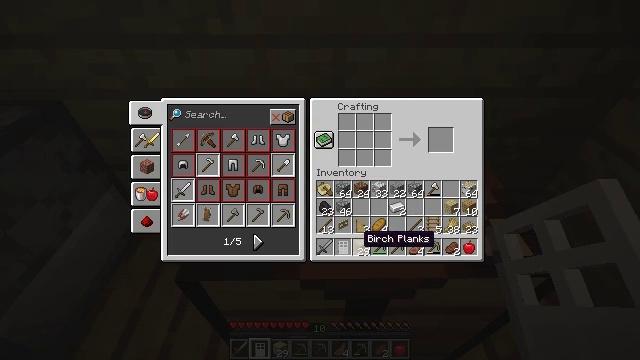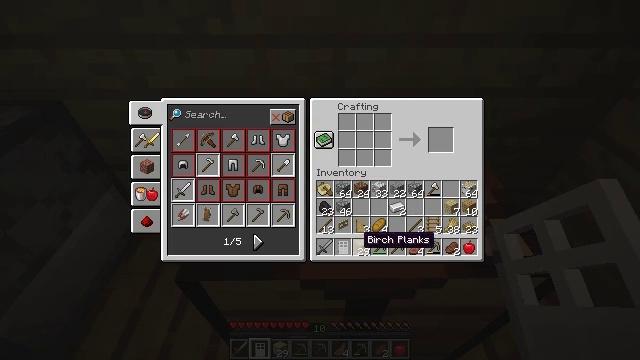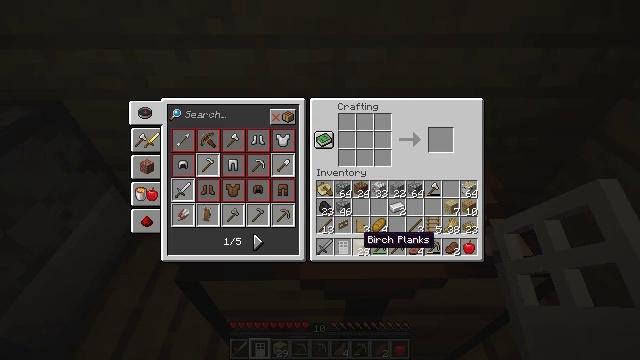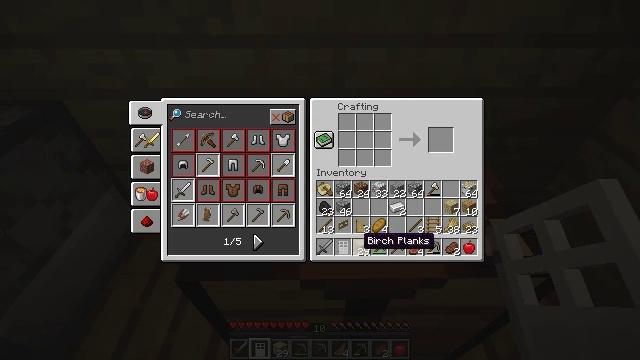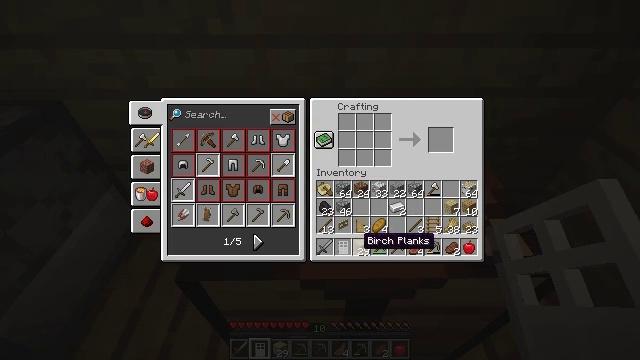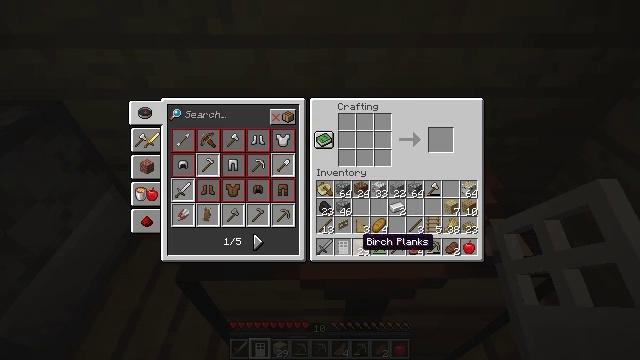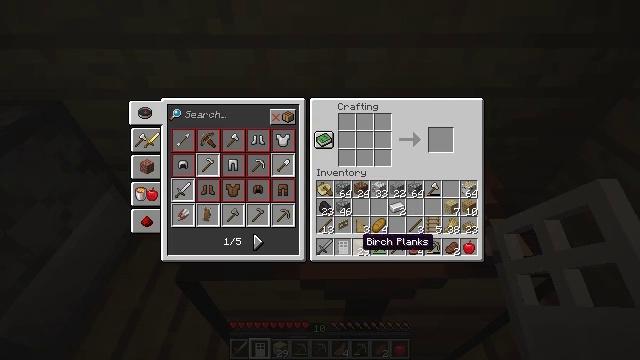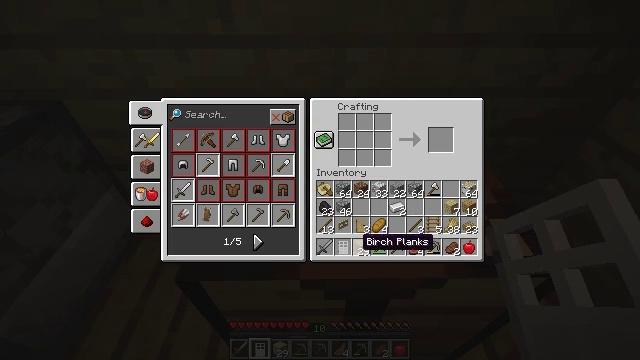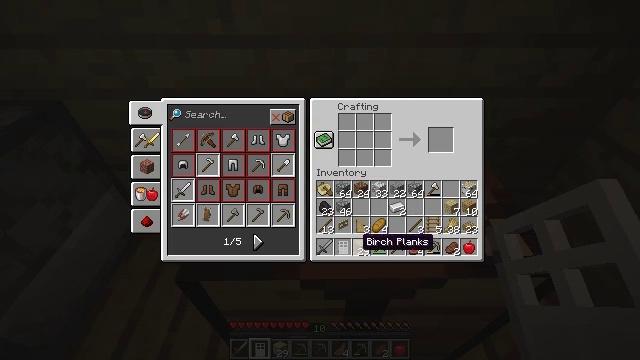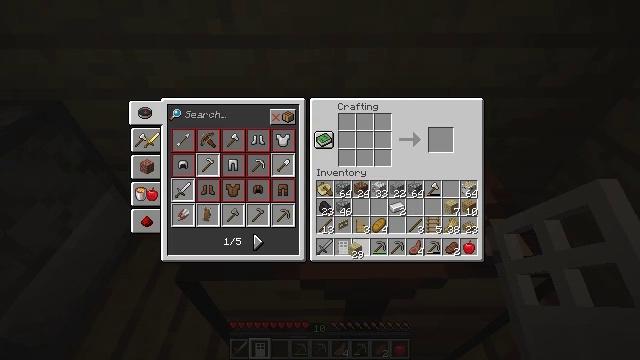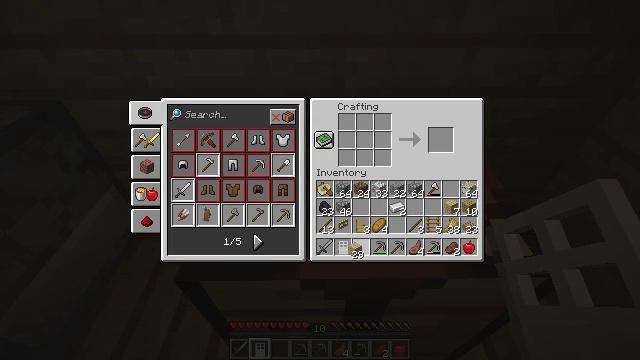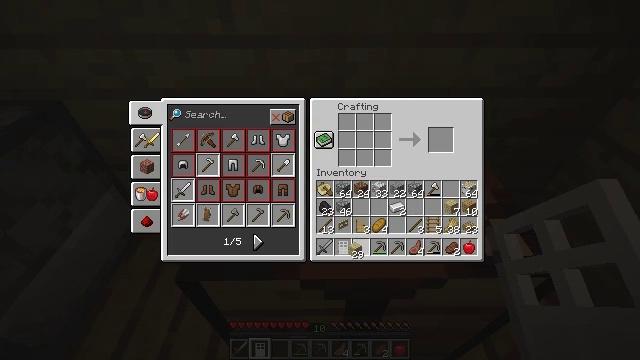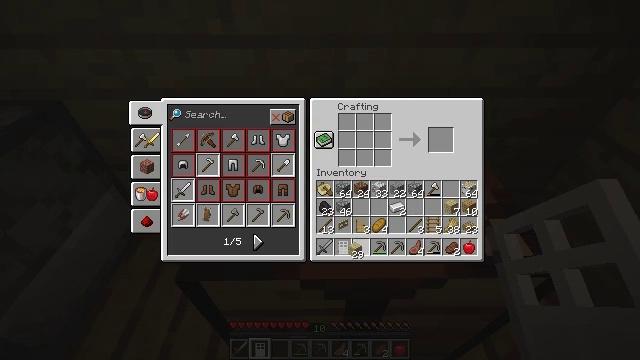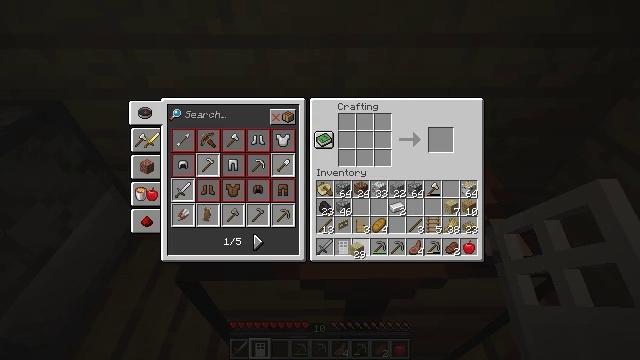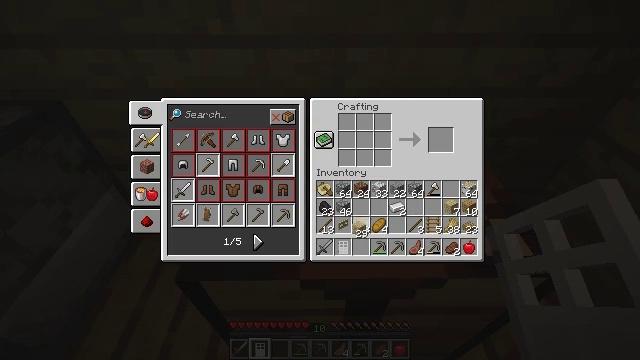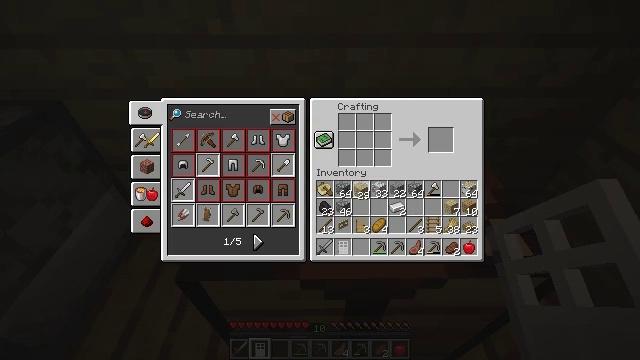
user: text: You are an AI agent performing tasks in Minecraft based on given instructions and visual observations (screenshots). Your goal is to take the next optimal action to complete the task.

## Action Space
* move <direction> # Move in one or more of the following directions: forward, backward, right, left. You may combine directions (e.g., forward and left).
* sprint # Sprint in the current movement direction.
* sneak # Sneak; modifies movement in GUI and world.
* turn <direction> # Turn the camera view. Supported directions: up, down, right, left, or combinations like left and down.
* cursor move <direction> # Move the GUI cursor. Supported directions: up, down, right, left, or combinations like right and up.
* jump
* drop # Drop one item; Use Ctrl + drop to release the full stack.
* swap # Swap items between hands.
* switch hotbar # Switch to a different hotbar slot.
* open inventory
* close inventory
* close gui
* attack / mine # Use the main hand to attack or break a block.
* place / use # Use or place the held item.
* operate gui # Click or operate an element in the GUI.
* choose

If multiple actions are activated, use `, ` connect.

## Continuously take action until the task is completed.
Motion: motion action
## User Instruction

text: Make a birch button using one birch plank.
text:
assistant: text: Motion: no_op
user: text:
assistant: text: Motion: no_op
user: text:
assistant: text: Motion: no_op
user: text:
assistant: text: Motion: no_op
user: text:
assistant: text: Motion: no_op
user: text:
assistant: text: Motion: no_op
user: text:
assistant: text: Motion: no_op
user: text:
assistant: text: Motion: no_op
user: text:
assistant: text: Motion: operate gui
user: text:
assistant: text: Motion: operate gui
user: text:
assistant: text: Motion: operate gui
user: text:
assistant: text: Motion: no_op
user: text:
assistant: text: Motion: no_op
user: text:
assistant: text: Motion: cursor move up
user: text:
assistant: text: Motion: cursor move up
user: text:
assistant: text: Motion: cursor move right and up
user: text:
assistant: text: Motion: no_op
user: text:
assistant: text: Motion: no_op
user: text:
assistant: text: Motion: no_op
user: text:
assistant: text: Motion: no_op
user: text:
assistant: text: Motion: no_op
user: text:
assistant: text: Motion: no_op
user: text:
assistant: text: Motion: no_op
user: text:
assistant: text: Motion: no_op
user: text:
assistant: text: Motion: no_op
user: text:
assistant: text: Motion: no_op
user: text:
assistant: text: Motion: no_op
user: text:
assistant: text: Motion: no_op
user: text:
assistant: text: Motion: no_op
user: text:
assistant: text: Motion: no_op